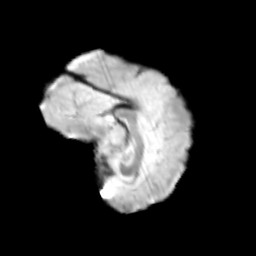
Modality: T2w
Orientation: sagittal
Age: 11
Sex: male
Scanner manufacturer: siemens
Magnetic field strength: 3 T
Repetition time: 3.8 s
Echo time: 0.07 s